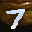
Label: 7